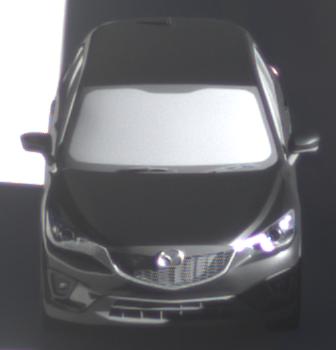
Make: Mazda
Model: CX-5 2.0 SKYACTIV-G 160
Detailed model: CX-5 (GH)
Model produced from: 2012/04
Model produced until: 2015/02
Doors: 5
Color: black
Road condition: dry road
Daytime: sunrise or sunset
Contrast: high contrast